Question:
In the above picture for the ATMega328p pinout if Im using the microcontroller as an SPI bus master i know i will be using the signals SCK, MOSI, MISO and SS# which correspond to pint 19,18,17 and 16.
I am just wondering what other pin functions will then be restricted because the SPI pins are used?
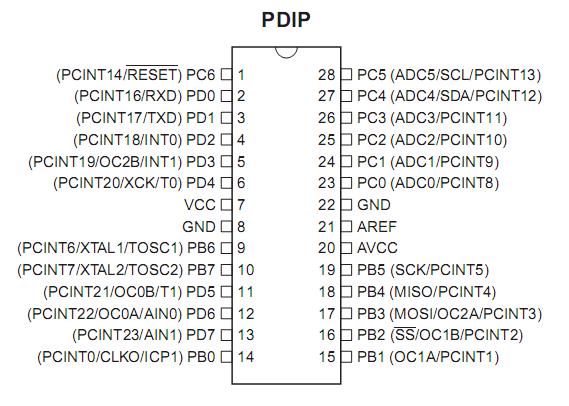
Answer: You will lose output compare 2A and possibly 1B, and the ability to use PB3 and PB5 as general outputs. Pin change interrupts will still be triggered, and the pins can always be queried for input.